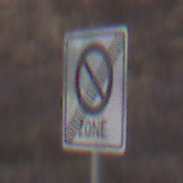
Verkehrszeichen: EndeEingeschraenktesHalteverbotZone
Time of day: SunriseSunset
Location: Outdoor (Suburban)
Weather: PartlyCloudy
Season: NotSpecified
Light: Natural